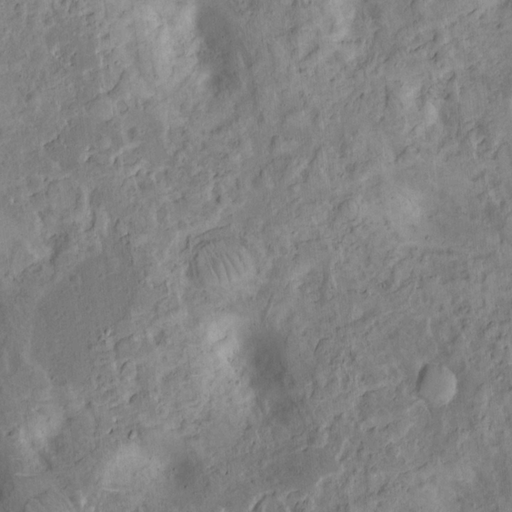
Objects detected: cone, cone, cone, cone, cone